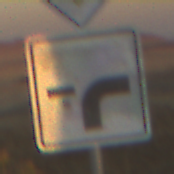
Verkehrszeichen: VerlaufVorfahrtsstrasse9
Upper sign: Vorfahrtsstrasse
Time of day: SunriseSunset
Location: Outdoor (Nature)
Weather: Clear
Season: NotSpecified
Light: Natural